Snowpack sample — Buffalo Mountain, Silverthorne, Colorado, USA (1/25/25, 10:11 AM MST)
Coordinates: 39.6222, -106.1139
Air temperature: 22 °F
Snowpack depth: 110 cm
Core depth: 40 cm
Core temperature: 46.4 °F
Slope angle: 12°, slope face: 102°
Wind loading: high
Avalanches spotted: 0
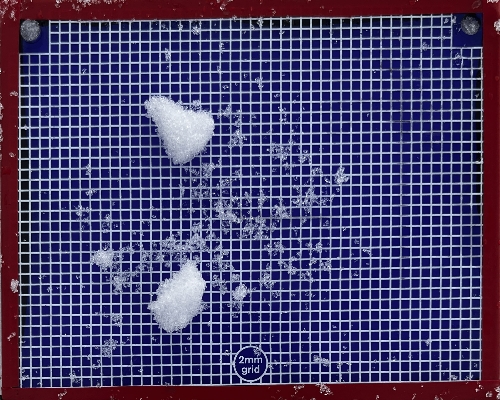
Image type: profile
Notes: No avalanches nearby, collected on the outskirts of a fire break 15 meters from the treeline, on way to Buffalo and Red Mountain